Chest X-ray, AP view. Patient: 23 years old, sex F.
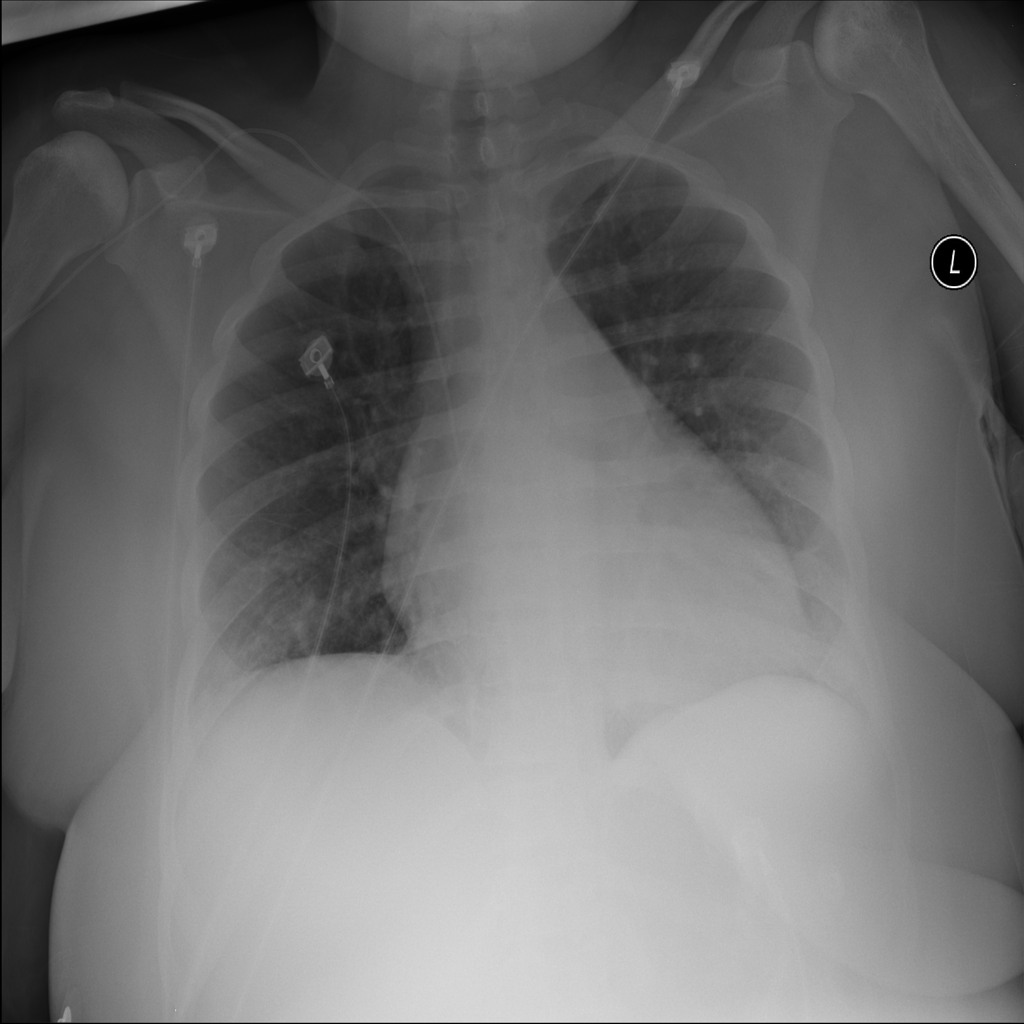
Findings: No Finding